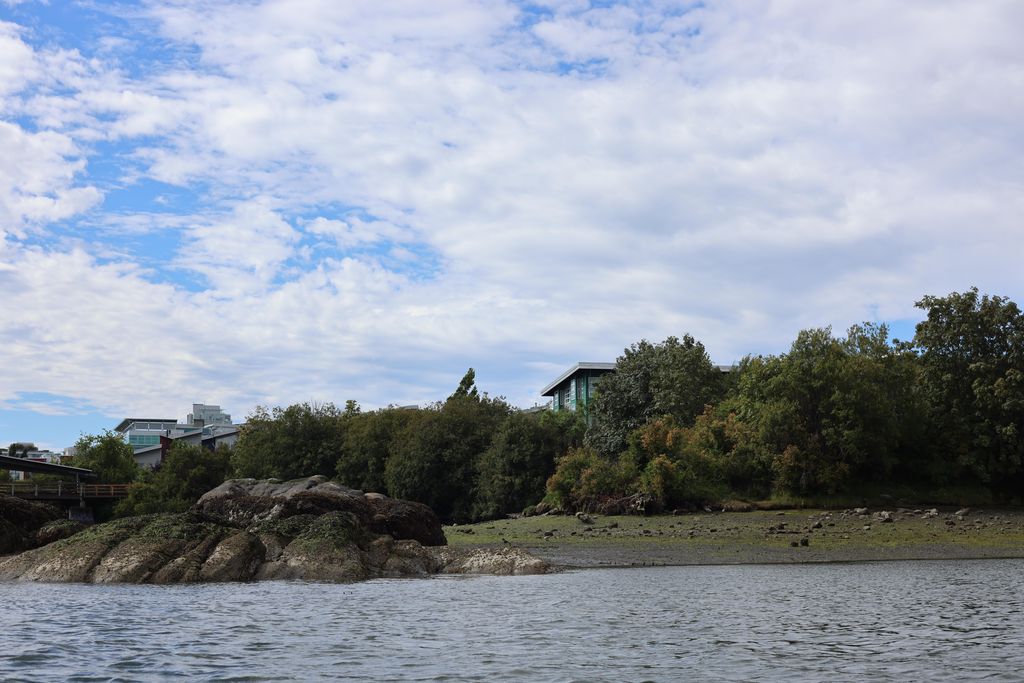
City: victoria